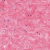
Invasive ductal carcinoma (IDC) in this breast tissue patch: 0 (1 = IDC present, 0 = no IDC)